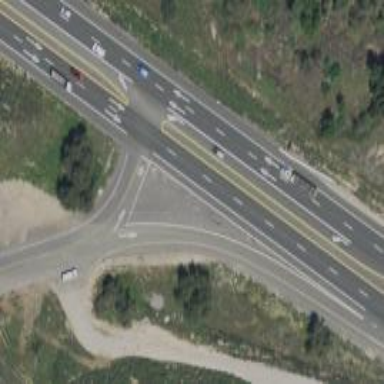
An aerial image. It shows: Trunk link road with asphalt surface.